Question: I can install my Apple Watch app (that is in production) on my watch and it loads just fine the first time. If I uninstall it, and re-install it, it installs fine, but when I tap on the icon it just hangs. It has the loading indicator and the name of the app and it won't ever load.
Here is the error from the device log:
'Jul 6 15:20:23 xxxxx-iPhone companionappd[417] <Notice>: (Error) WatchKit: <SPApplicationManager.m __56-[SPApplicationManager beginUsingPlugin:withCompletion:]_block_invoke264:392> * * * After 10.0 secs, beginUsing: hasn't called us back for plugin with beginUsingInstanceUUID <__NSConcreteUUID 0x127e18800> 53259124-xxxx-454F-xxxx-FD013Dxxxxxx'
'Jul 6 15:20:23 xxxxx-iPhone companionappd[417] <Notice>: (Warn ) WatchKit: <SPApplicationManager.m __83-[SPApplicationManager getOrBeginActivePlugInForApplication:setupBlock:completion:]_block_invoke_2319:478> Unable to start plugin com.xxxxx.watchkitextension 0x127e887c0 with identifier com.xxxxx.watchkitapp (Error Domain=com.apple.watchkit.errors Code=17 "PKPlugin beginUsing: never called back" UserInfo=0x127d62b90 {NSLocalizedDescription=PKPlugin beginUsing: never called back})'
'Jul 6 15:20:23 xxxxx-iPhone companionappd[417] <Notice>: (Error) WatchKit: <SPCompanionAppServer.m __51-[SPCompanionAppServer sendToRemoteInterface:call:]_block_invoke492:860> activePlugInForIdentifier: returned nil for application com.xxxxx.watchkitapp'
I can't figure out what is going on. Is this an SDK/OS issue that is out of my hands? Has anyone seen this?
UPDATE: I just read (and confirmed) on the forums that if you restart both the watch and the phone, the watch app will load without issue. Sounds like an OS bug to me.
UPDATE 2: Got a response from a radar I filed:

I guess its good to confirm they knew about it and fixed it.
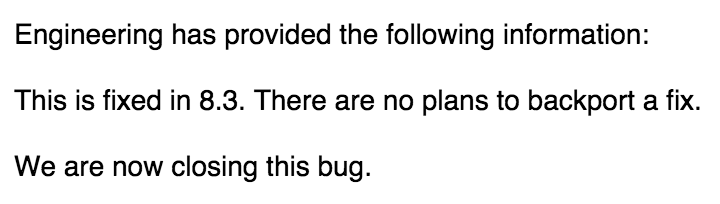
Answer: This definitely sounds like an OS error, as your log even says 'Unable to start plugin com.xxxxx.watchkitextension'. That is nothing you can do anything about. I was going to say that you should probably just restart your simulator inorder for it to work properly again. Another option would have been to just reset your simulator and hardware, however that is only the worst case scenario. As the above person said, you should file a radar <URL>. Lastly, you could try to install it on a real device and then delete it in order to check if it's an simulator bug or it will also happen on normal devices. There's a good chance it's just the simulator being unable start up the app. Hope that helps,
Julian